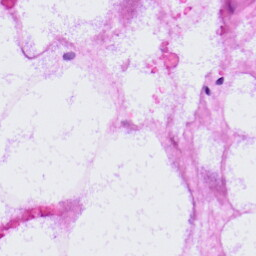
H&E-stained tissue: LymphNode